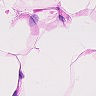
Metastatic tissue present: no